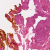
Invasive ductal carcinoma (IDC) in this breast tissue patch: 0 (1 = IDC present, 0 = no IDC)